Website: apple
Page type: customer-info-address
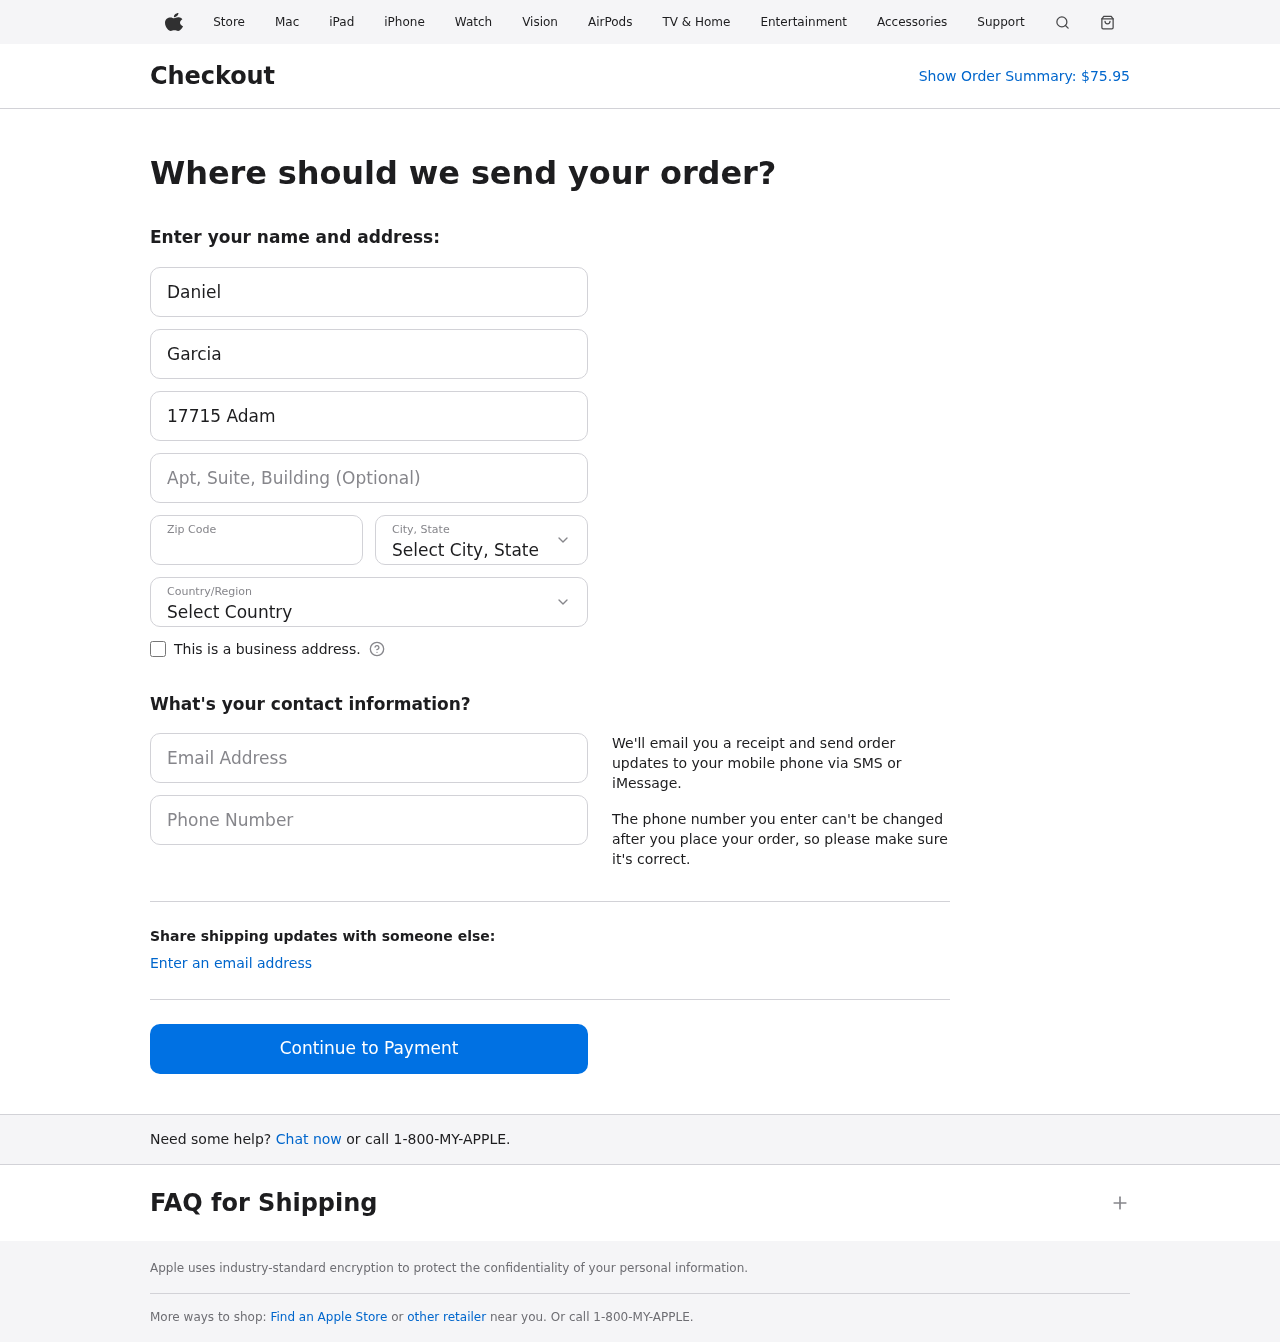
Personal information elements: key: PII_CITY_STATE
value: Barrettport, OH
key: PII_COUNTRY
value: United States
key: PII_EMAIL
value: daniel.garcia@hotmail.com
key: PII_FIRSTNAME
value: Daniel
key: PII_LASTNAME
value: Garcia
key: PII_PHONE
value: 4843868627
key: PII_POSTCODE
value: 98935
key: PII_STREET
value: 17715 Adams Key
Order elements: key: ORDER_TOTAL
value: $75.95